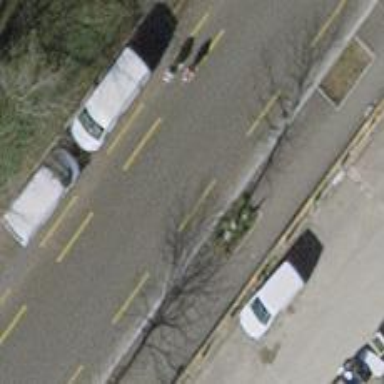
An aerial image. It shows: Avenue lined with trees.